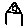
Label: house